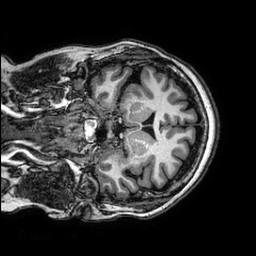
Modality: T1w
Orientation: coronal
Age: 61
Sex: female
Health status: healthy